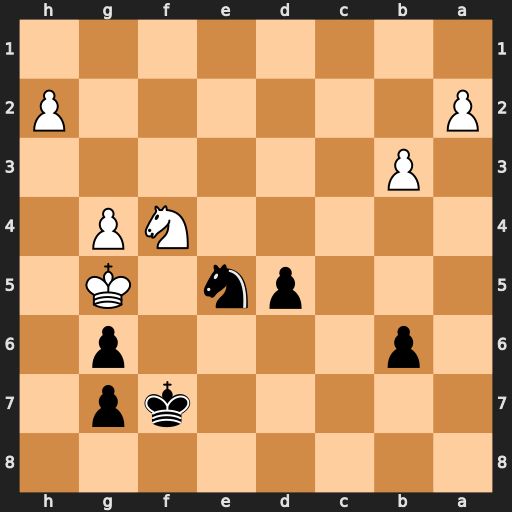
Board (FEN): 8/5kp1/1p4p1/3pn1K1/5NP1/1P6/P6P/8
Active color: b
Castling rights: -
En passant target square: -
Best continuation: Nf3#